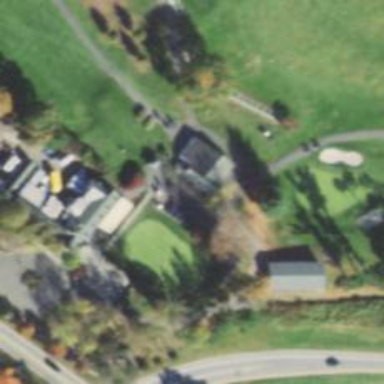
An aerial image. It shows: Path for both roads and golfers.